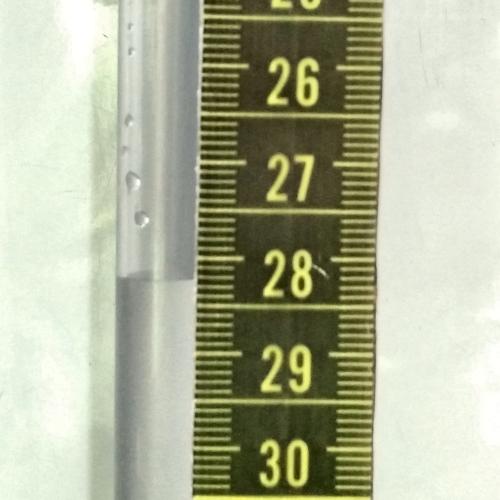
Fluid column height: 28.2 cm